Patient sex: M
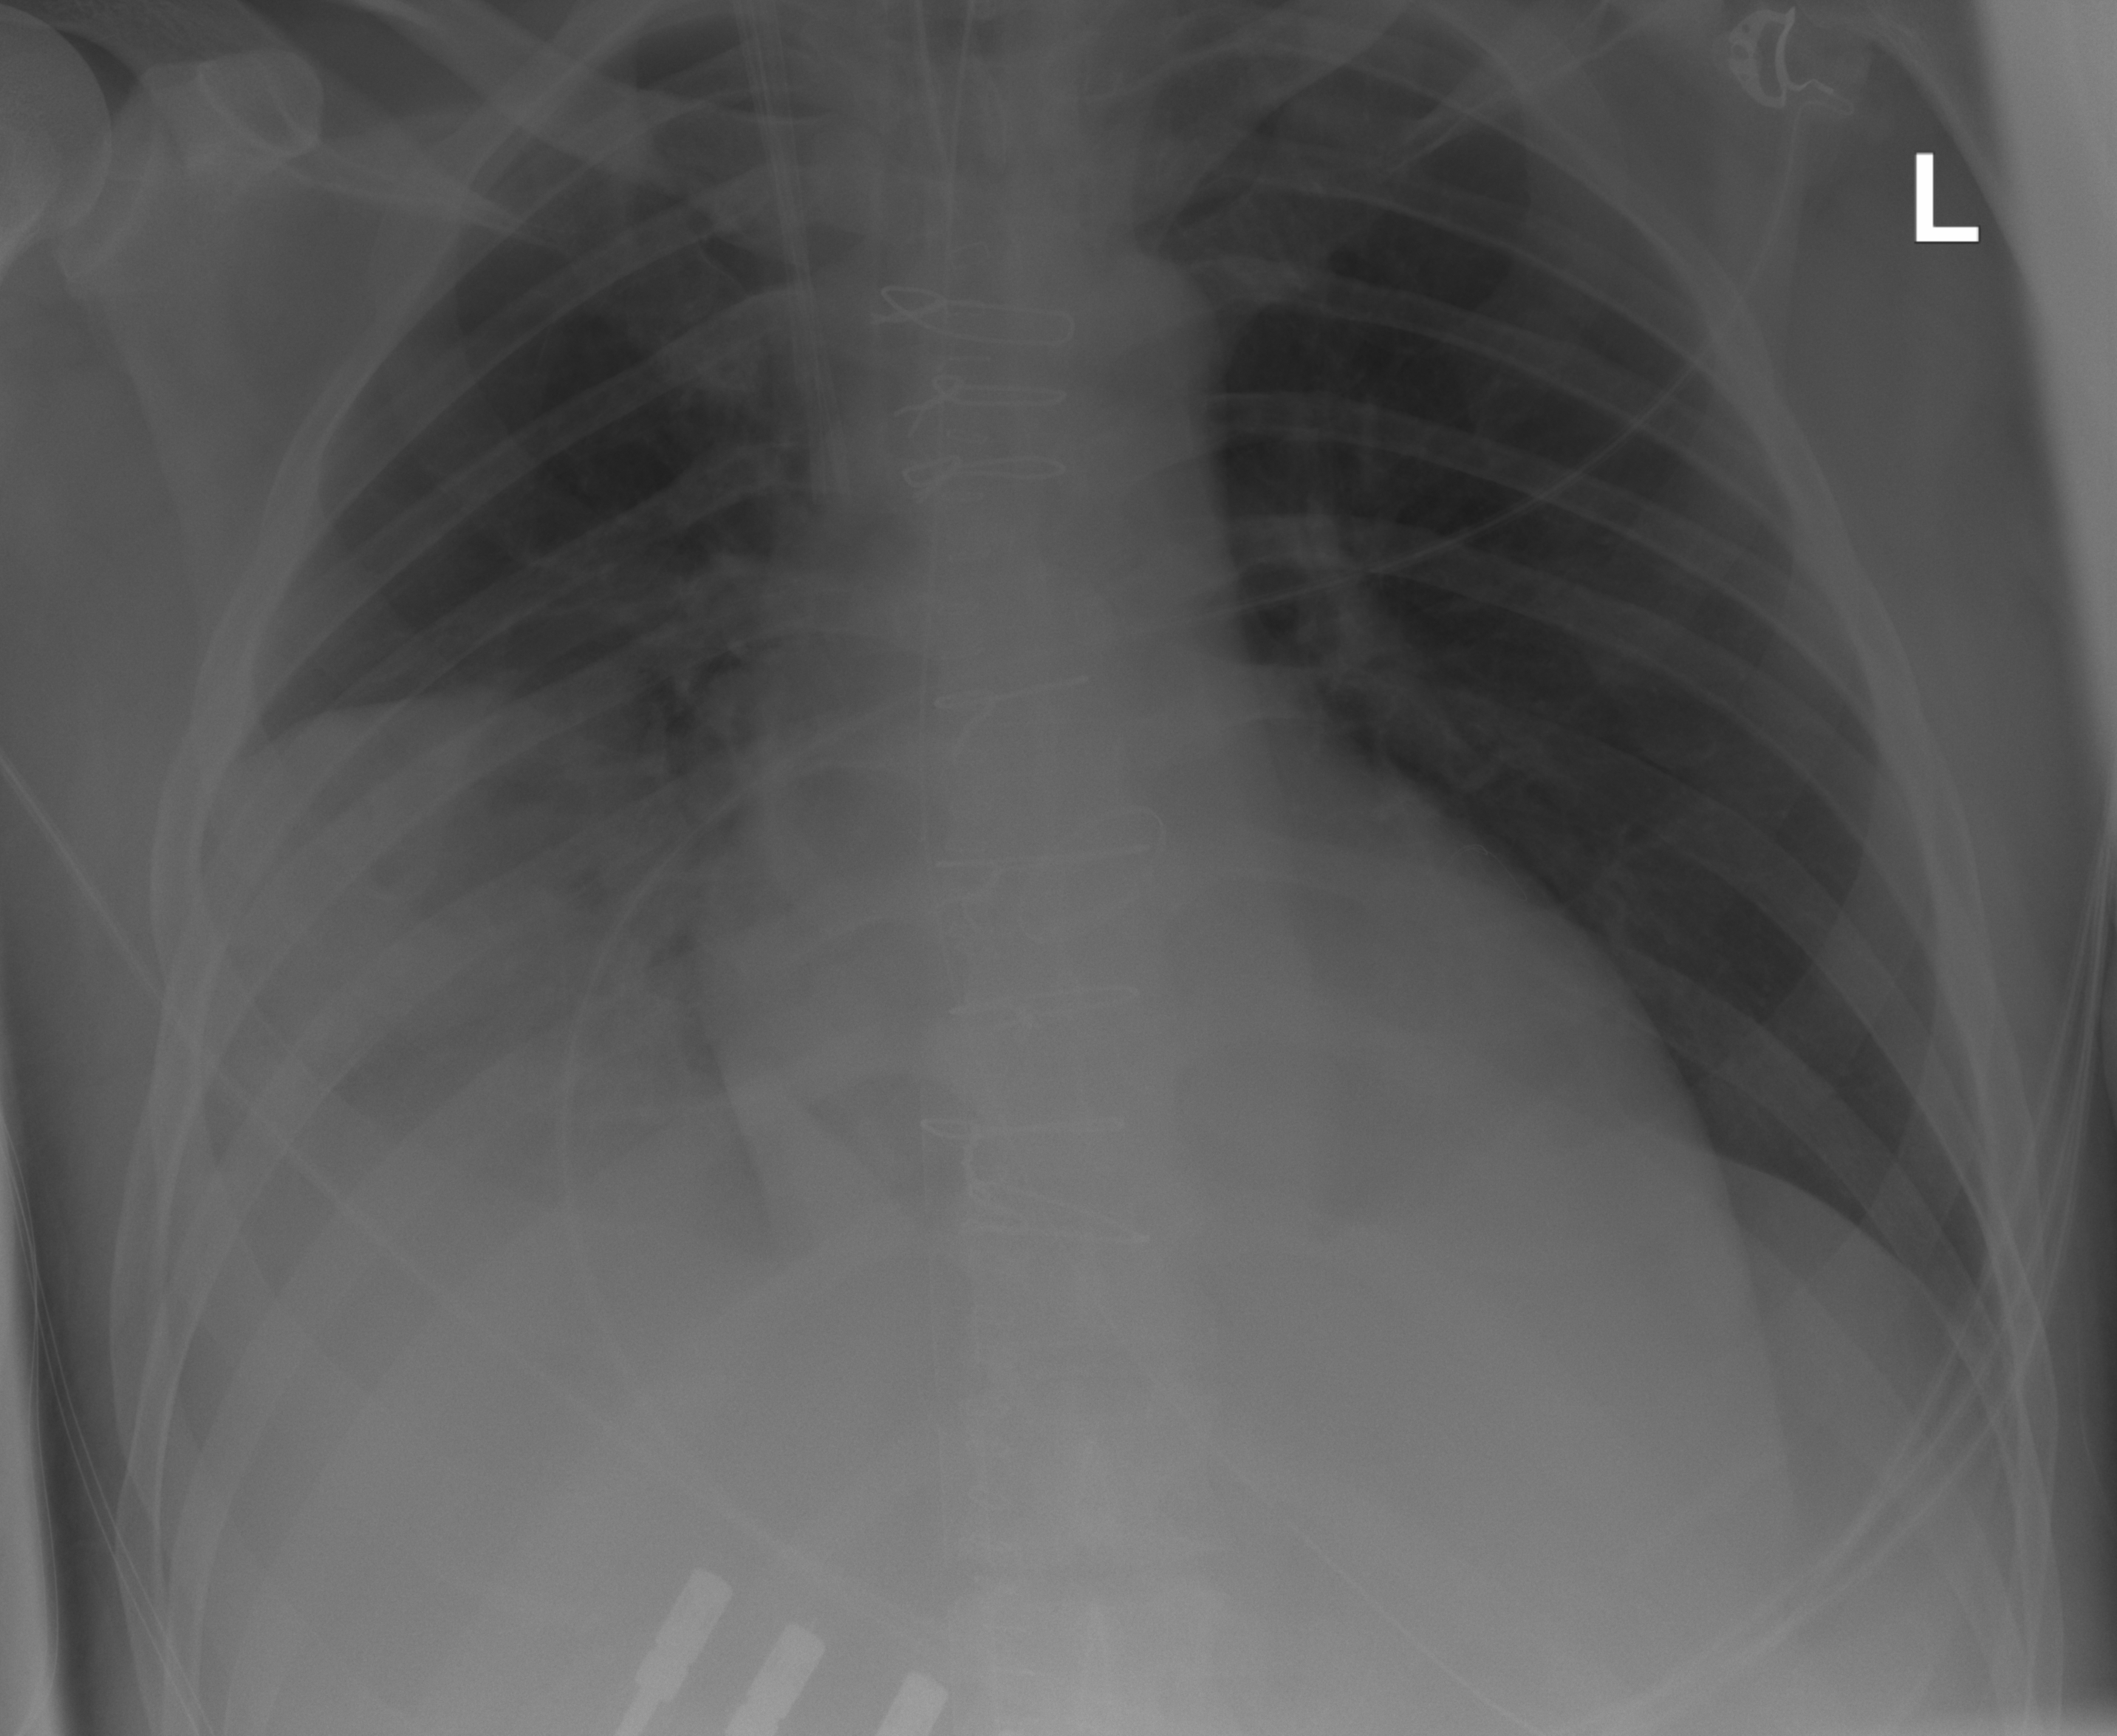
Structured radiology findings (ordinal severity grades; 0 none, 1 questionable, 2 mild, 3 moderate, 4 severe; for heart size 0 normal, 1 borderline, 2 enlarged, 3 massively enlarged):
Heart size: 2
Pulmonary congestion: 0
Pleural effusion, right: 2
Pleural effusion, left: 0
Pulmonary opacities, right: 4
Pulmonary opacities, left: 0
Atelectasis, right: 2
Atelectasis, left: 0